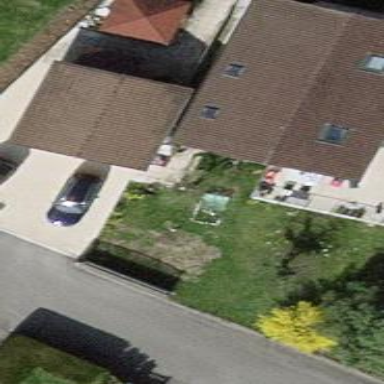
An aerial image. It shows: Detached building.